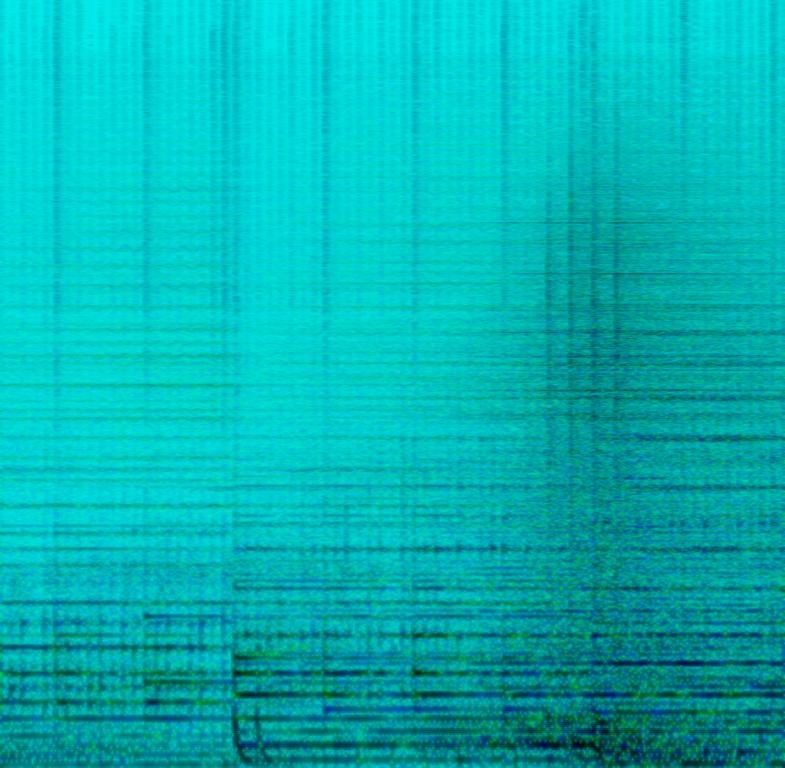
The music features a melody being played in unison by a piano and a group of strings. At the same time these two also fill up the music space with harmony. A type of drum that resembles the taiko drum but I think is smaller in size can be heard in the background. In the background a synth pad provides soft harmony.